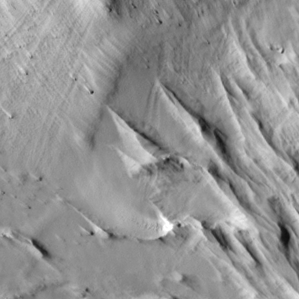
Label: non_frost